Aerial crown-view tile of a tropical tree (Barro Colorado Island, Panama), acquired 20240918:
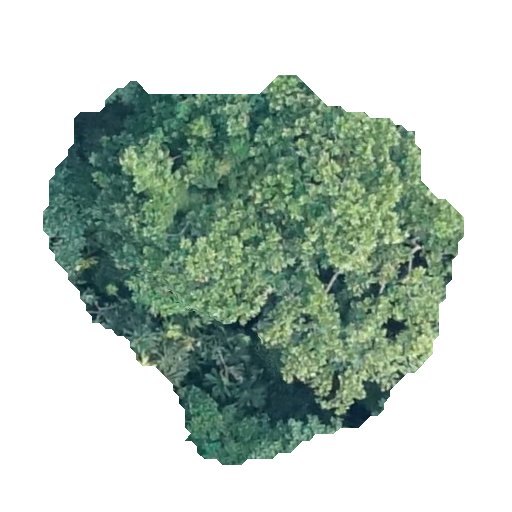
Species: Anacardium excelsum
GBIF accepted scientific name: Anacardium excelsum
Crown area: 175.332 m²